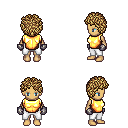
a pixel art fantasy rpg character, female body template, human, tanned skin, gold chest armor, white pants, blonde curly afro hairstyle, metal gloves, four views (front, back, left, right), 2x2 character sprite sheet, small pixel art, hard edges, no anti-aliasing